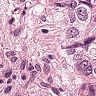
Metastatic tissue present: yes